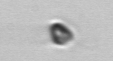
Label: Pyramimonas